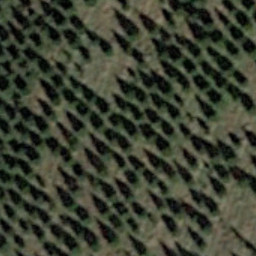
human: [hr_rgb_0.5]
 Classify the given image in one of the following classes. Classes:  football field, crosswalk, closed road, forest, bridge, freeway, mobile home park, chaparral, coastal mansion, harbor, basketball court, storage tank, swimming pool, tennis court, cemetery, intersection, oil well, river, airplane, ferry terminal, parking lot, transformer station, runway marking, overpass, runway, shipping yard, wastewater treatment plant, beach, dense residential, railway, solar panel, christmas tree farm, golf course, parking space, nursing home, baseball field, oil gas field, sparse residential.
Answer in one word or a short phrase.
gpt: christmas tree farm